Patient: sex M, age 55
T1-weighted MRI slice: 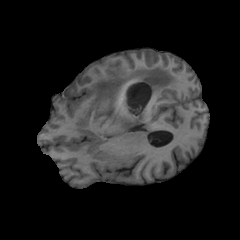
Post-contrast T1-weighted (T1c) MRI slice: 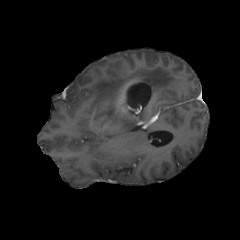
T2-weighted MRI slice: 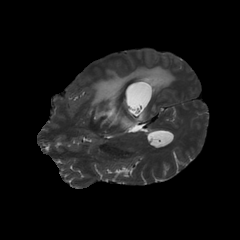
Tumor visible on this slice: yes
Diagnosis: Glioblastoma, IDH-wildtype
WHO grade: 4